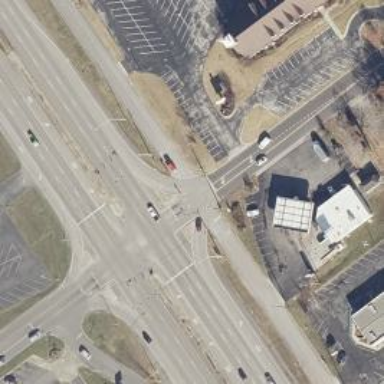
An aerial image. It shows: Primary link road with asphalt surface.